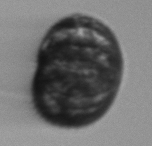
Label: Margalefidinium